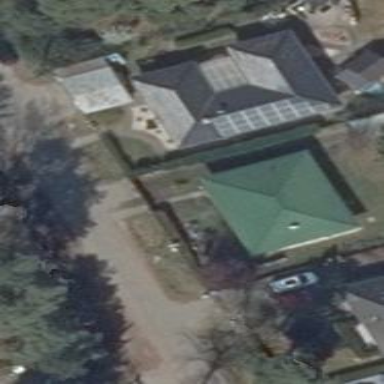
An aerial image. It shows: Detached building with hipped roof shape.